Interaction volume radius: 10 \u00c5
Interaction volume height: 10 \u00c5
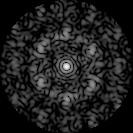
Disorder parameter: 0.7284